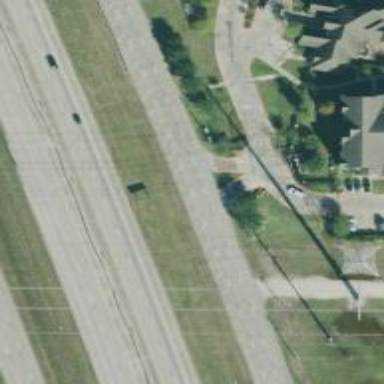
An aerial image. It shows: Driveway leading to service road.